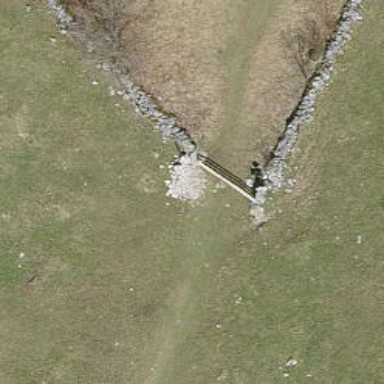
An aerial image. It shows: Gate.